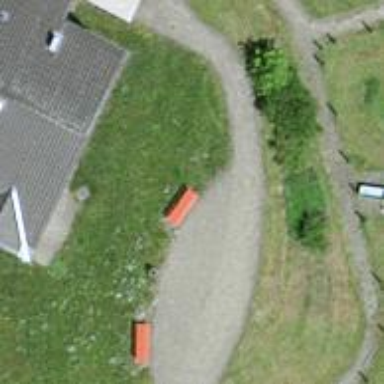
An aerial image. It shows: Bench for seating.